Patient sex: M
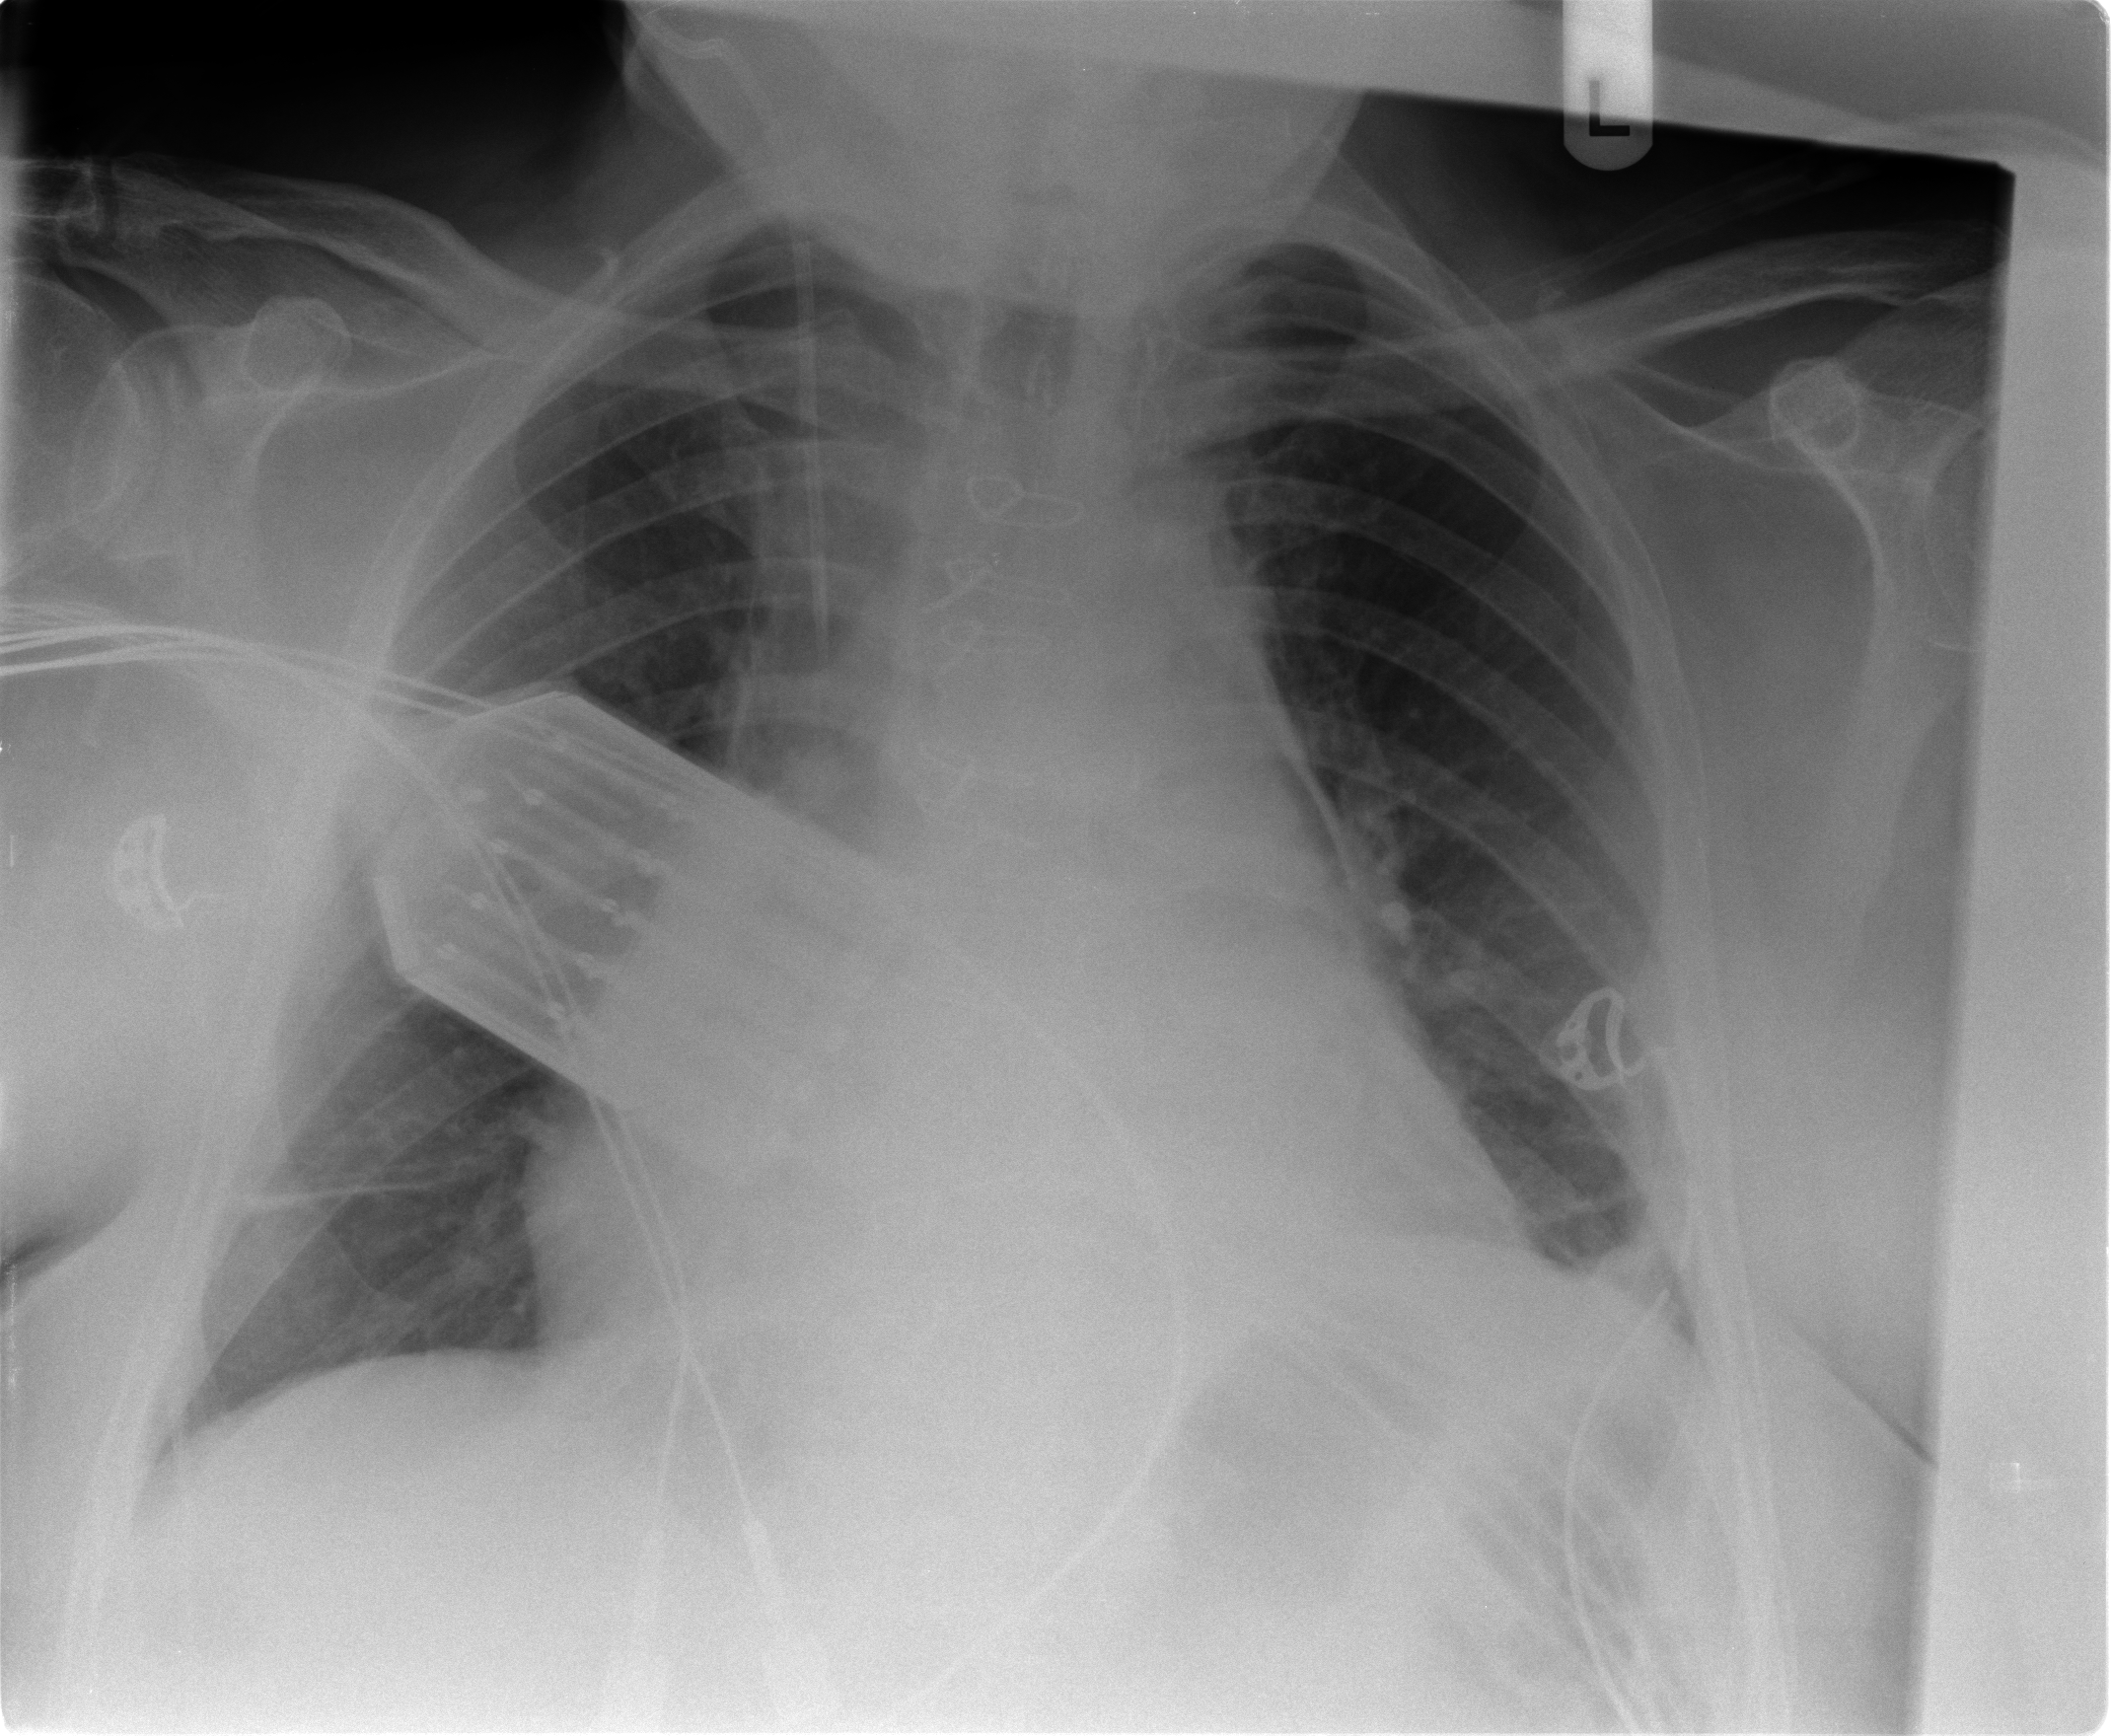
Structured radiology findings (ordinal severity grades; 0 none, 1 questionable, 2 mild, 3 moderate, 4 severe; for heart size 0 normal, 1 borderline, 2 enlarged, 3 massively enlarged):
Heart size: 2
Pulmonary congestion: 1
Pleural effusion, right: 0
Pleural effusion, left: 0
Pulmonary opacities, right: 0
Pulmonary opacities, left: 0
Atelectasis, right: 1
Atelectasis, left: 1